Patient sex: M
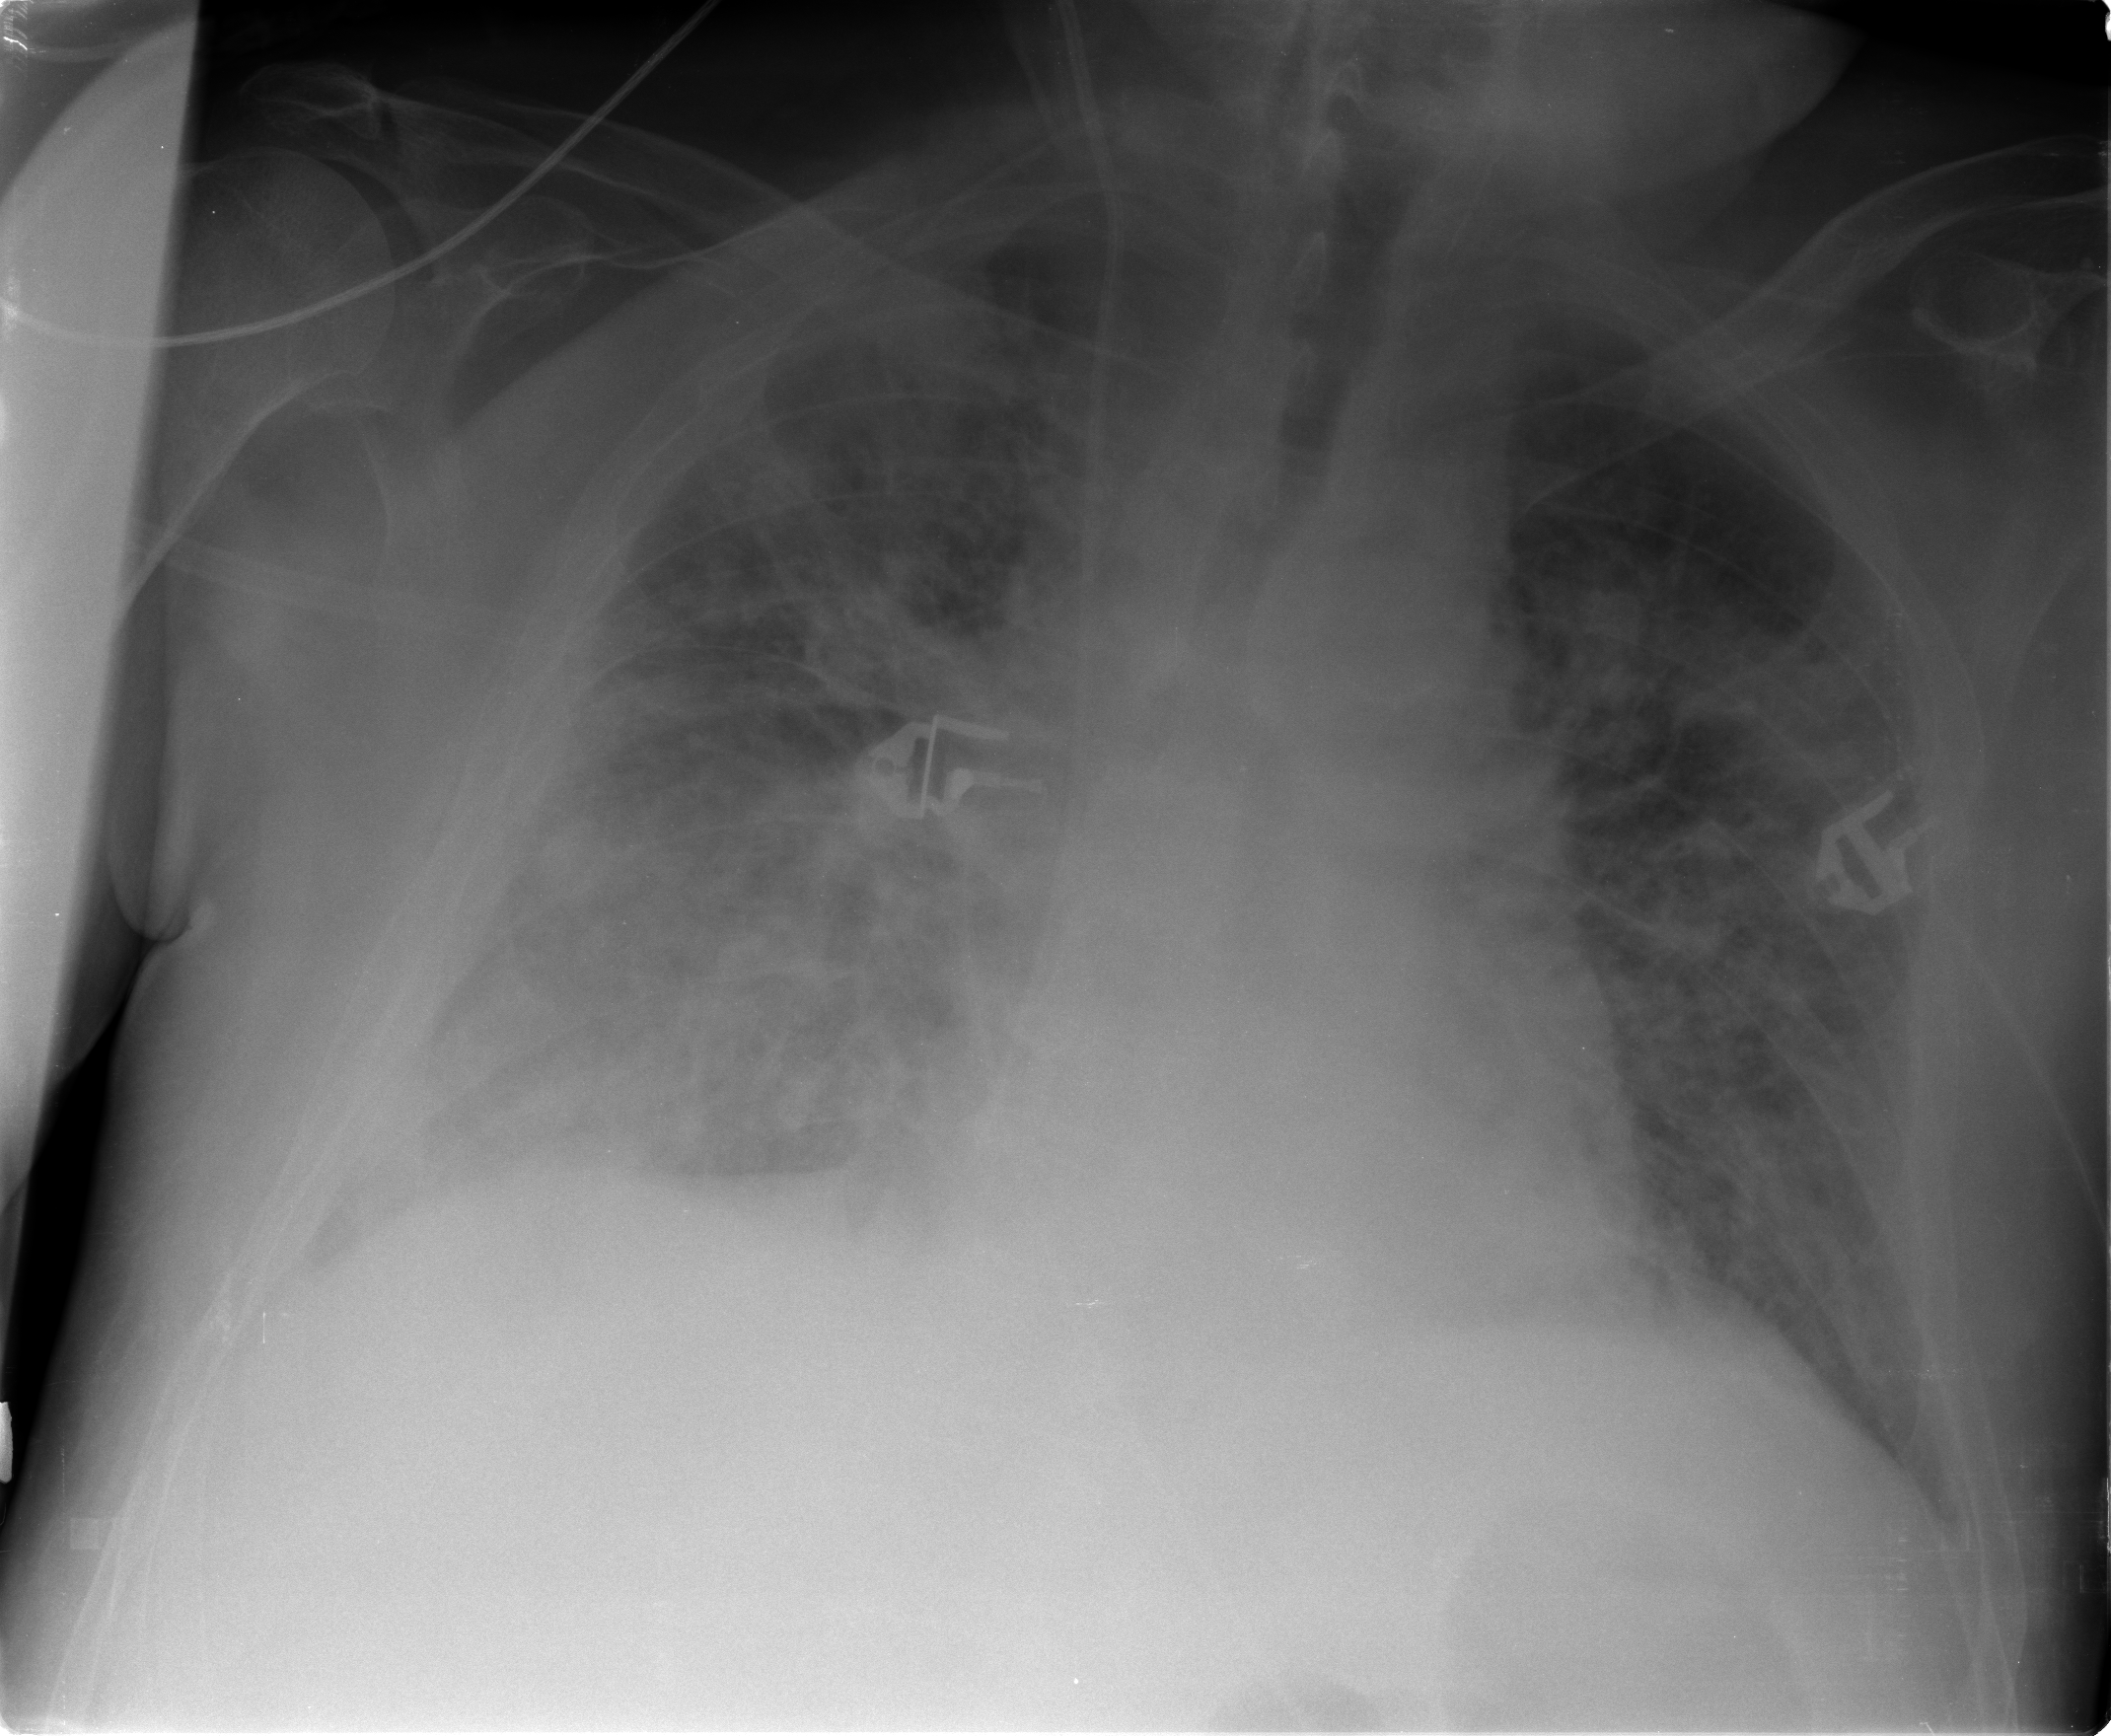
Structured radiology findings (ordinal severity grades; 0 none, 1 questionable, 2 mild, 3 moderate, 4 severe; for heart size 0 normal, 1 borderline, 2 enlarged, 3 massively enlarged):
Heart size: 0
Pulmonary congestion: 2
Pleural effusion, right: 2
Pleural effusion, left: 2
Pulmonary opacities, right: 4
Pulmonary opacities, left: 4
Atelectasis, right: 3
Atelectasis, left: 2